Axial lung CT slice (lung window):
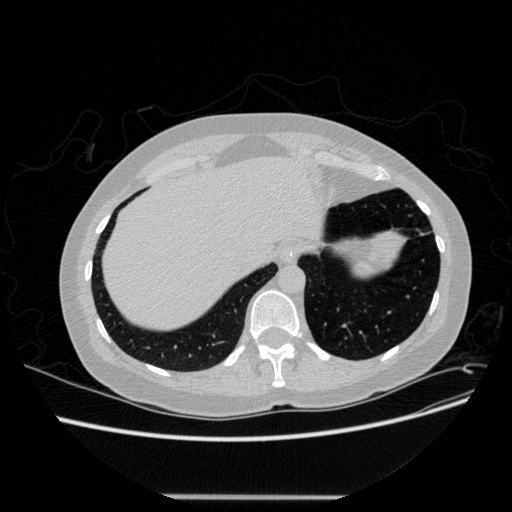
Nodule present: no